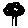
Label: tree